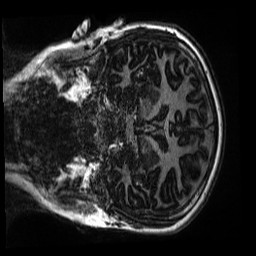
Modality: MP2RAGE
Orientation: coronal
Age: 10
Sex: female
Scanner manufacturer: siemens
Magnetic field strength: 3 T
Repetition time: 4 s
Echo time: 0.00303 s